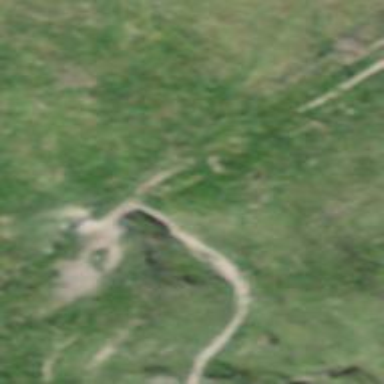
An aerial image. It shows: Natural saddle.